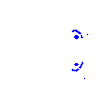
Particle: electron